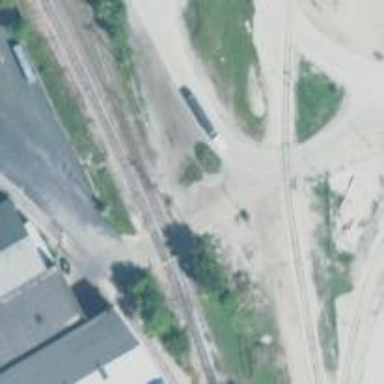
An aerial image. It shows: Railway level crossing.